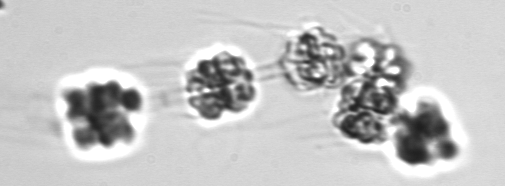
Label: Leptocylindrus_mediterraneus